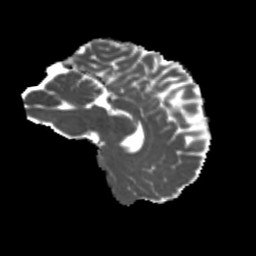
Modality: MD
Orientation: sagittal
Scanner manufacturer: siemens
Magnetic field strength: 3 T
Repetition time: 4 s
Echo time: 0.0594 s